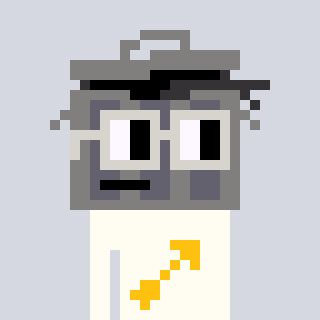
a pixel art character with square light gray glasses, a trashcan-shaped head and a grayscale-colored body on a cool background